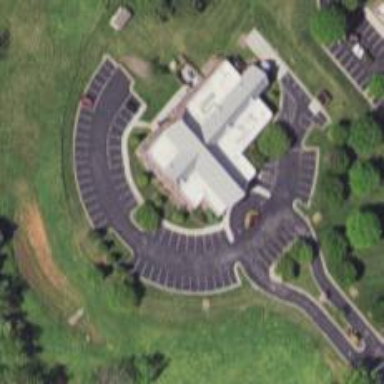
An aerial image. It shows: Clinic building offering healthcare services.